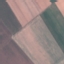
Land use / land cover: AnnualCrop